Question: I'm trying to encode some Mats into a gif file using giflib, but I can't get it to work.
Here's how I convert the opencv mat's data into gif pixel:
'''
cv::resize(input_mat, input_mat, cv::Size (160, 160));
cv::Mat mrgba(160, gif_size, CV_8UC4, cv::Scalar(0,0,0,0));
cv::cvtColor(input_mat, mrgba, CV_BGR2RGBA);
Byte * buffer = malloc( 160 * 160 *sizeof(Byte));
memcpy(buffer, mrgba.data, 160 * 160 *sizeof(Byte));
'''
Then encode buffer into gif file. The other part of my code is right because I can use it to encode pixel buffers I got from OpenGL by using 'glReadPixel'. I think maybe there's something wrong with OpenCV mat's data structure.
Let me attach a picture to show you what I got now:

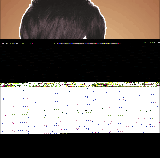
Answer: As @berak said, I was not copying enough bytes. the current size should be
'''
memcpy(buffer, mrgba.data, 160 * 160 *sizeof(Byte));
'''